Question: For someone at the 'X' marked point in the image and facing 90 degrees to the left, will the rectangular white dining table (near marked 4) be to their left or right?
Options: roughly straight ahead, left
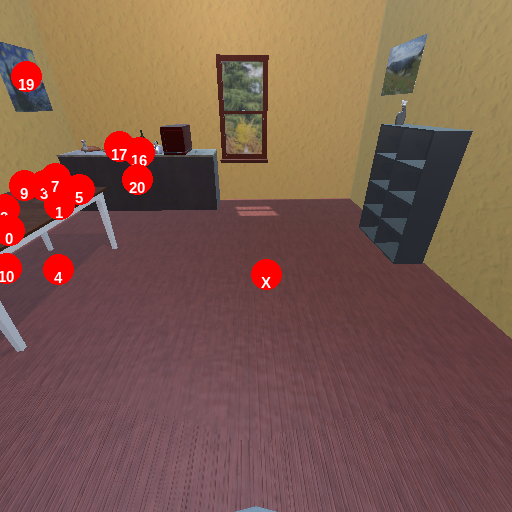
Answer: roughly straight ahead